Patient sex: M
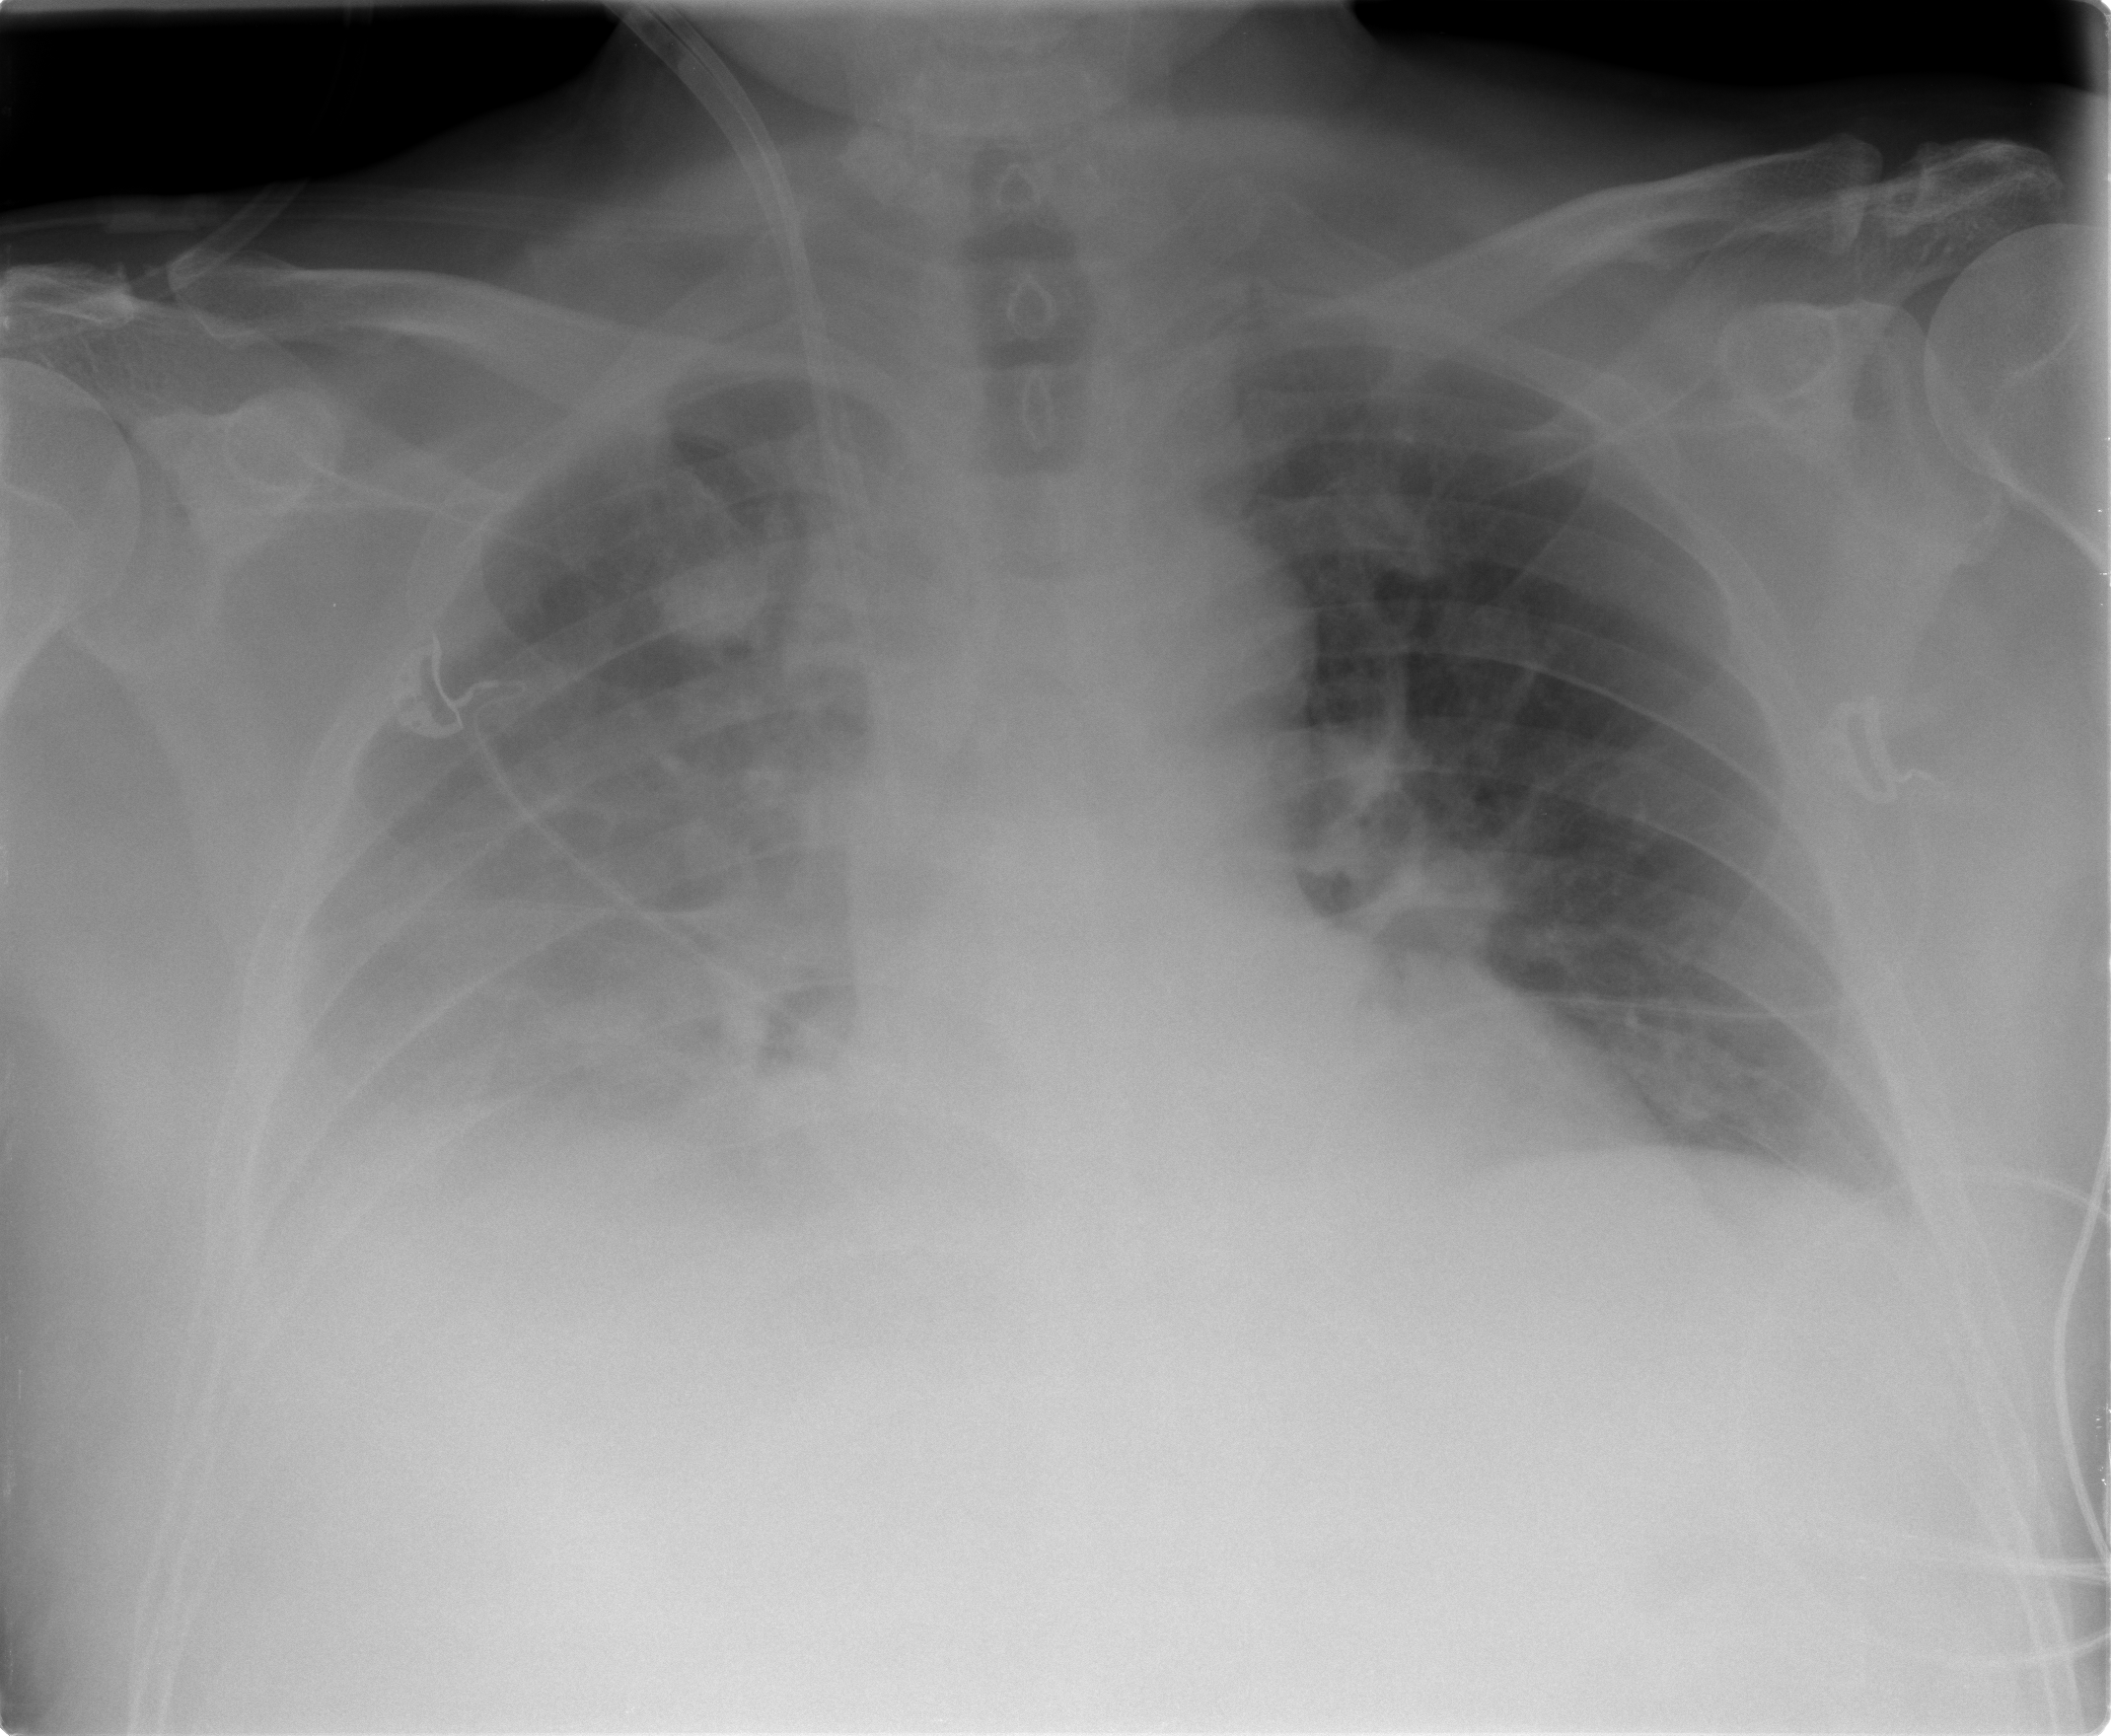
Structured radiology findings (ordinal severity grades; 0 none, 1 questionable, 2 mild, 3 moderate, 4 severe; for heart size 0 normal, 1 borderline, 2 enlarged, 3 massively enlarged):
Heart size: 0
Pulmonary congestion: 2
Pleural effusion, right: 3
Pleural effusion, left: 1
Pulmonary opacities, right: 0
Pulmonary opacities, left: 0
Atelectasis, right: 3
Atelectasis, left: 0